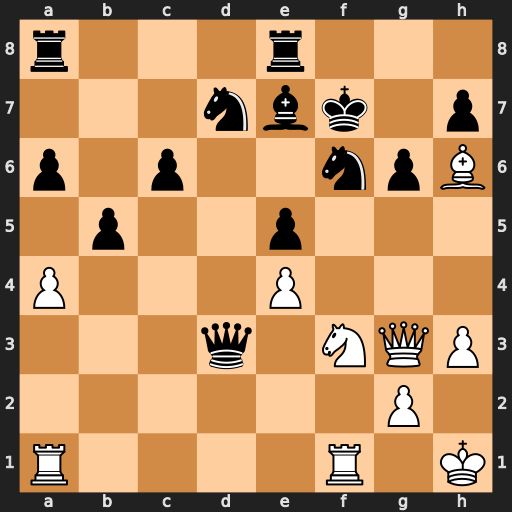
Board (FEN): r3r3/3nbk1p/p1p2npB/1p2p3/P3P3/3q1NQP/6P1/R4R1K
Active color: w
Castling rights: -
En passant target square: -
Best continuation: Ng5+ Kg8 Qxd3